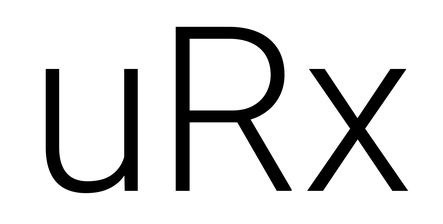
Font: Roboto_Light